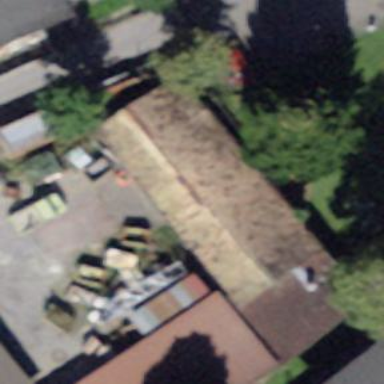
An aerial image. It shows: Rural barn.